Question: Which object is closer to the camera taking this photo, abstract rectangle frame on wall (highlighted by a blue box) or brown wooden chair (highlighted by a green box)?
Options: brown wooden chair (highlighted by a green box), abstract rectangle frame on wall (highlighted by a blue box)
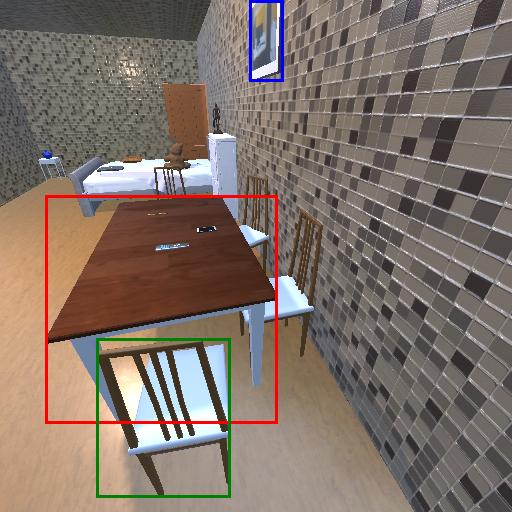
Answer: brown wooden chair (highlighted by a green box)